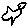
Label: bird